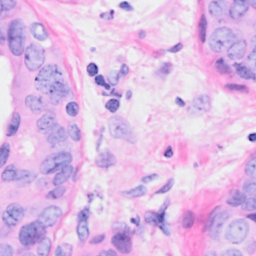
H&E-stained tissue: Breast